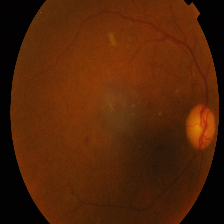
Diabetic retinopathy grade: Proliferative DR